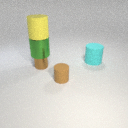
large yellow rubber cylinder above small brown metal cylinder